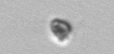
Label: nanoplankton_mix